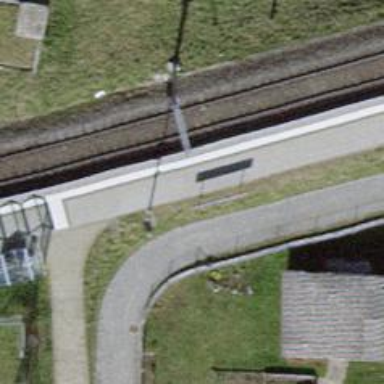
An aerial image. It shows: Halt on the railway.